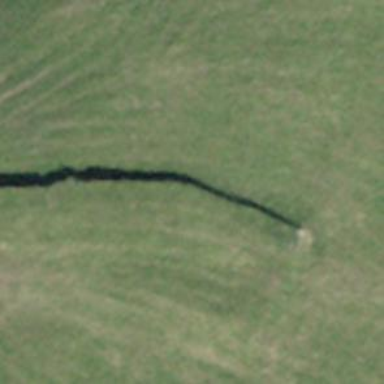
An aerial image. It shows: Wall made of dry stone.